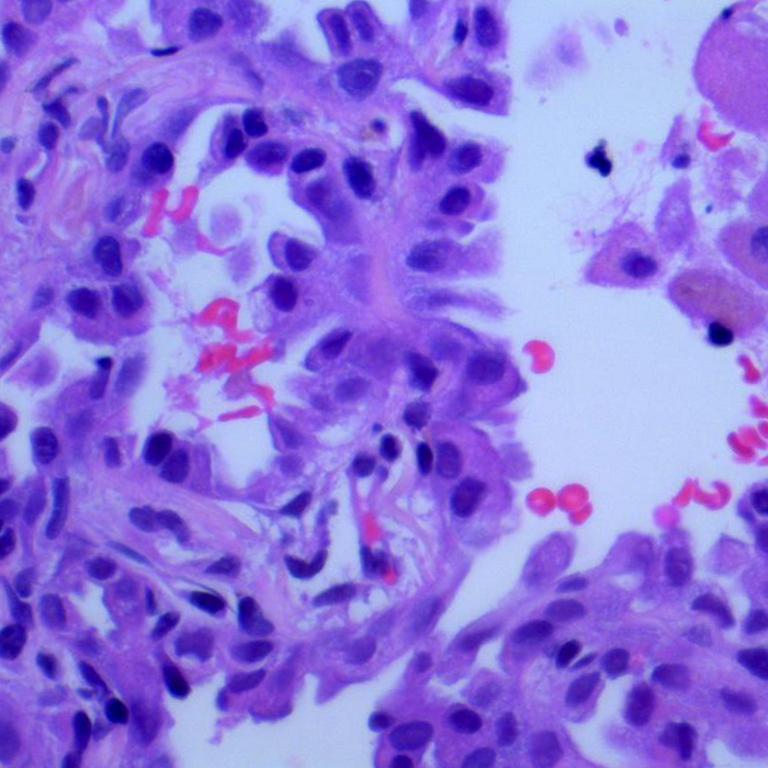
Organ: lung
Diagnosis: adenocarcinomas